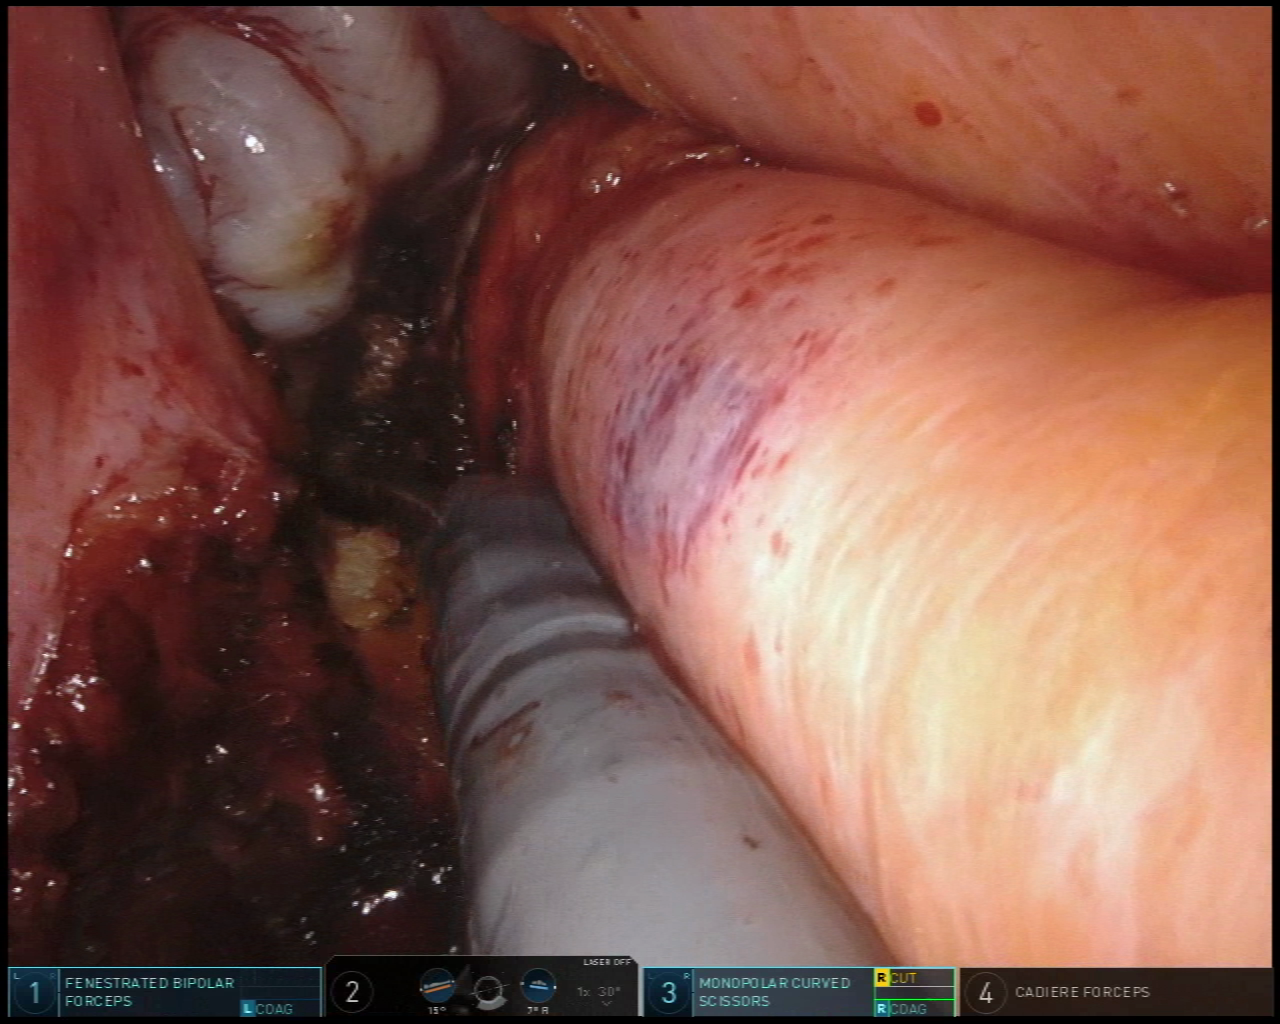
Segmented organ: vesicular_glands
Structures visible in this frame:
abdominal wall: no
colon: no
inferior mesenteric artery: no
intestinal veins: no
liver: no
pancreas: no
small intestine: no
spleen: no
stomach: no
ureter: no
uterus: no
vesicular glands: yes